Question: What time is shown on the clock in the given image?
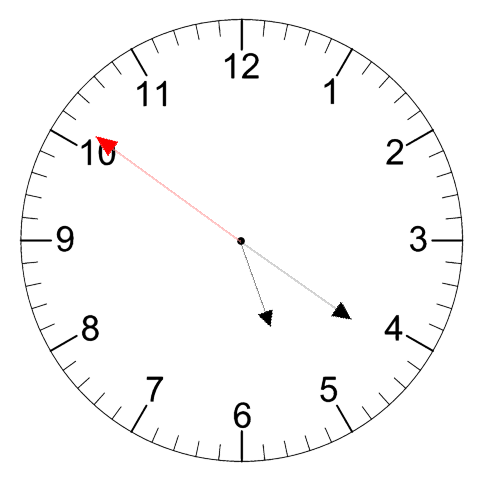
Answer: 05:20:51